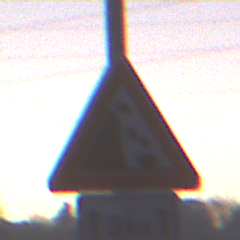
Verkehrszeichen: SteinschlagLinks
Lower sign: LaengeEinerStrecke2
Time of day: SunriseSunset
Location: Outdoor (Nature)
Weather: Clear
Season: NotSpecified
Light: Natural